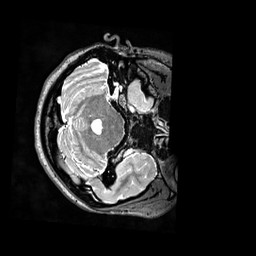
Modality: T2w
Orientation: axial
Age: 22
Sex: female
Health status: ill
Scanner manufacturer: siemens
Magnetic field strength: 3 T
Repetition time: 3.2 s
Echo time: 0.564 s